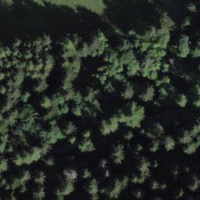
EUNIS habitat code: 43
Species observed at this site:
Stellaria nemorum